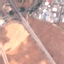
Land use / land cover: Highway